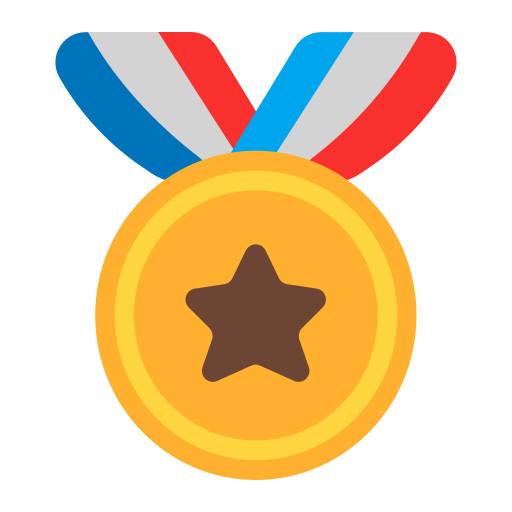
sports medal flat